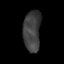
Tissue: skin
Cell type: Epithelial cells
Senescence score: 0.2641
Nuclear area (px): 695
Mean DAPI intensity: 63.102